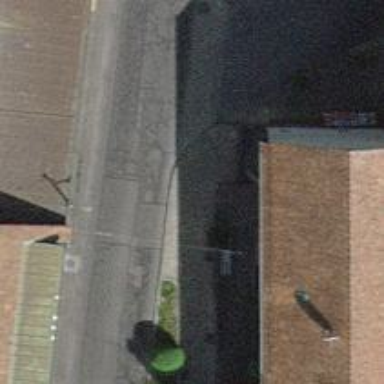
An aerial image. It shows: Driveway with trolley wires.